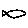
Label: fish